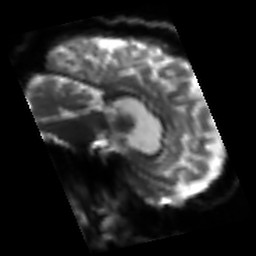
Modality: sbref
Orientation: sagittal
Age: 56
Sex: male
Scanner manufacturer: siemens
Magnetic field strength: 3 T
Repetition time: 3.2 s
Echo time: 0.081 s